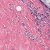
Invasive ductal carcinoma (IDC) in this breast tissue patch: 0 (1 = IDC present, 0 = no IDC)